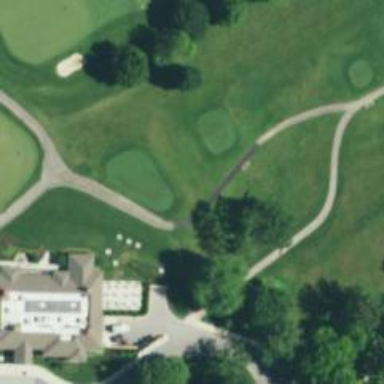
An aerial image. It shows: Well-maintained path designated for golf carts.